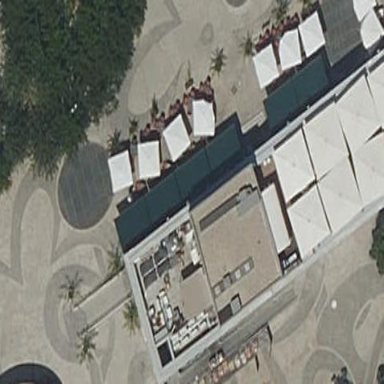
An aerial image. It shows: Building that houses restaurant.